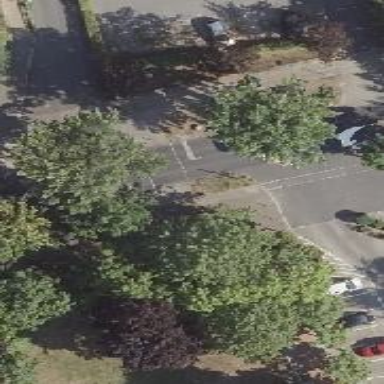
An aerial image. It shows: Footway with asphalt surface and crossing.